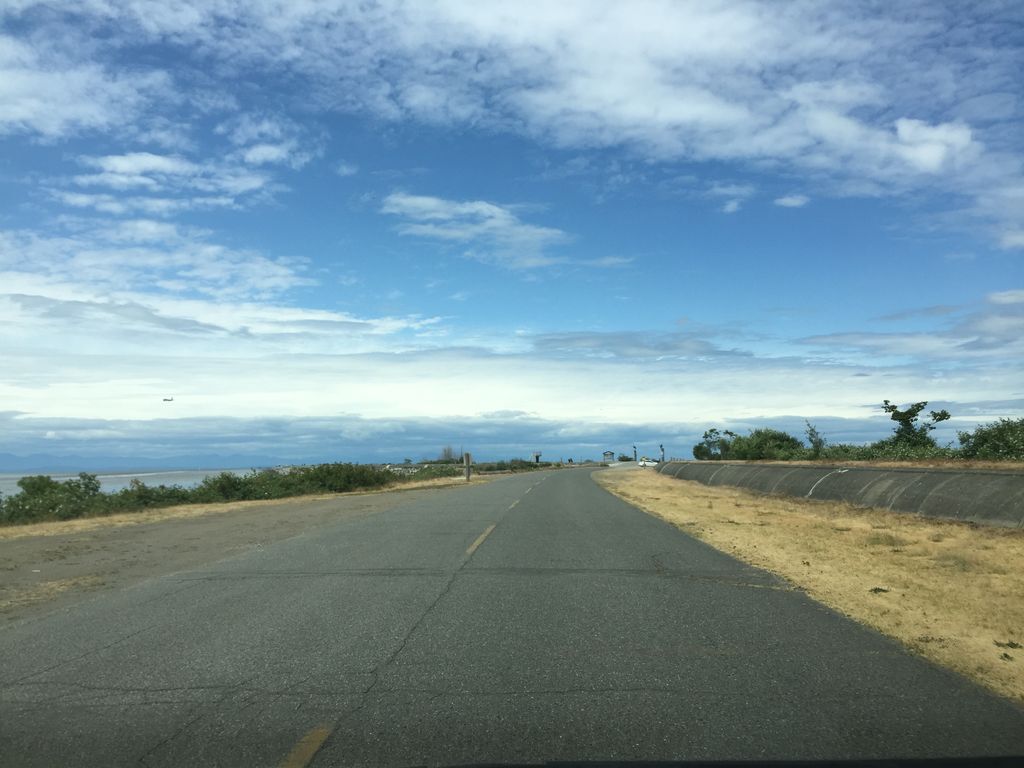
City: vancouver